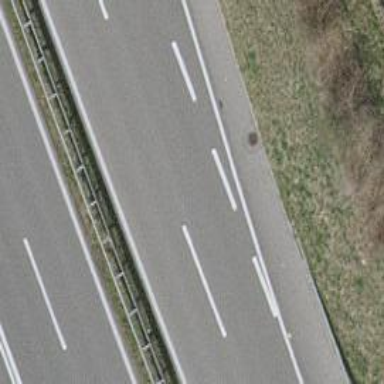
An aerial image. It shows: View of motorway.